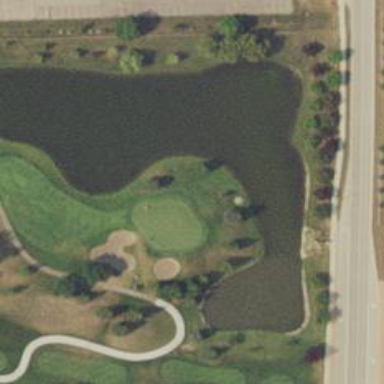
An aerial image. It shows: Golf hole.